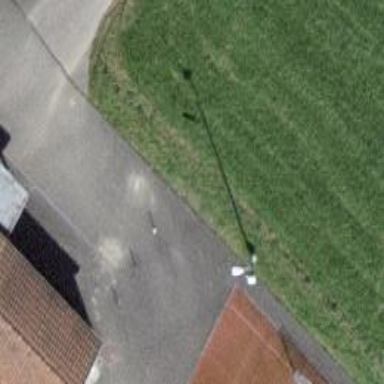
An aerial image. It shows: Bollard barrier.